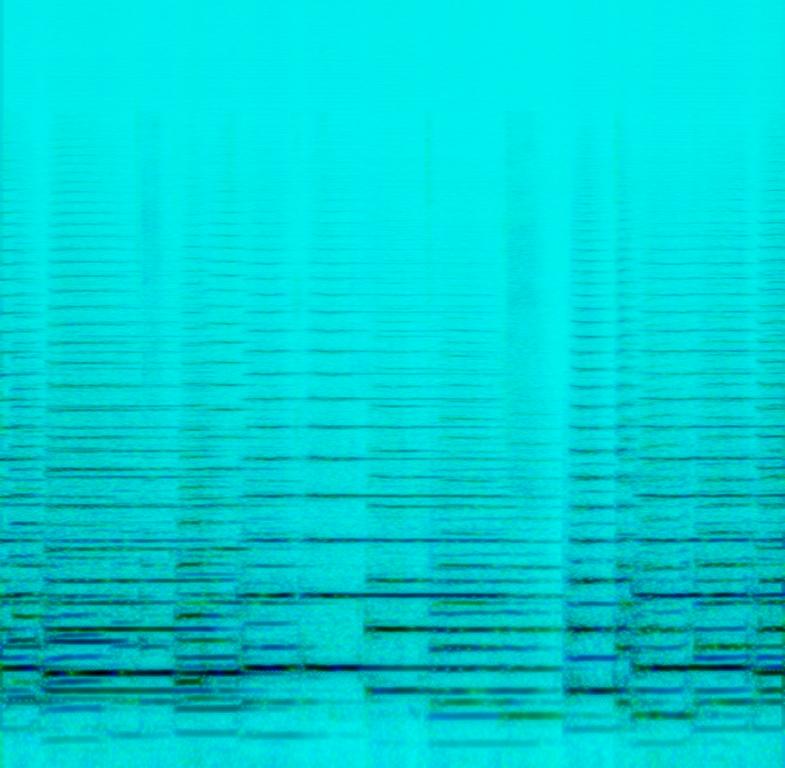
The low quality recording features a widely spread harmonizing french horn melody. It sounds emotional and passionate.